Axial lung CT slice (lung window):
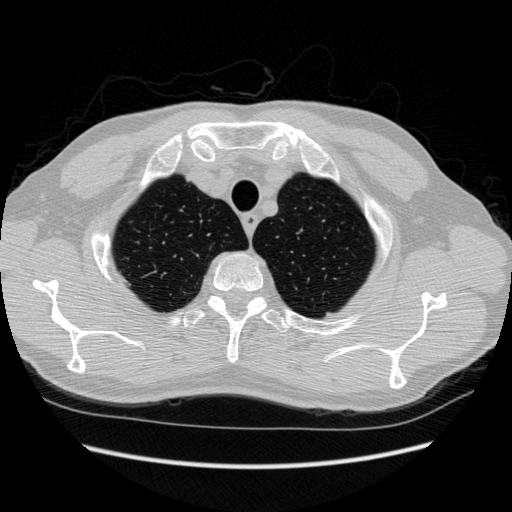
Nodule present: no